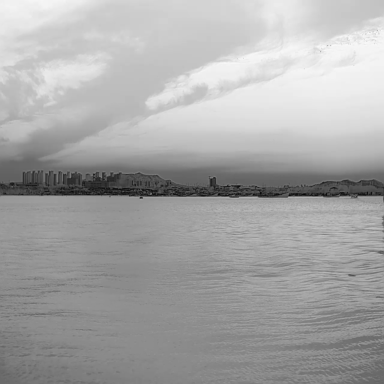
There are seven bulk_carriers in the infrared image.